The image is an STFT spectrogram (time versus frequency) of a rolling-element bearing's vibration signal. Classify the bearing condition as one of: normal, inner_race, outer_race, ball.
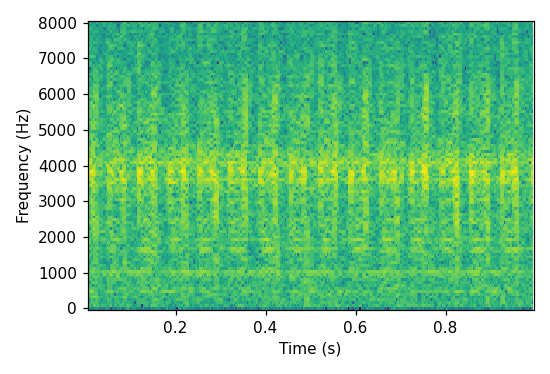
Answer: ball